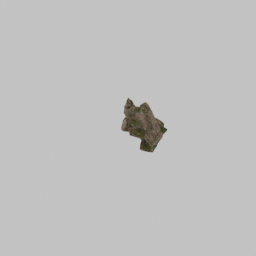
Label: nature